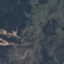
Land use / land cover: HerbaceousVegetation